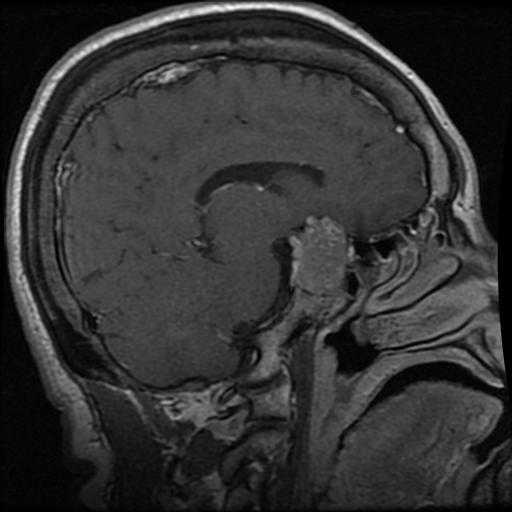
Label: pituitary